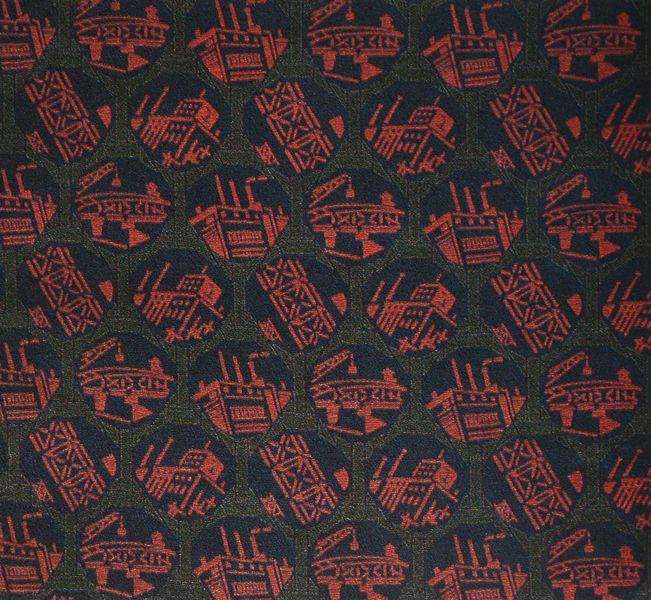
Titel: Stoffmusterentwurf "Industrie"
Künstler: Sergej Burylin
Standort: Iwanowo
Institution: Staatliches Regionalmuseum
Schlagwörter: grün, schwarz, gebäude, rot, muster, teppich, brücke, rauch, stoff, arbeit, kamin, rund, schornstein, turm, schiff, schornsteine, grafik, graphik, siebdruck, fabrik, schlot, industrie, türme, kran, technik, kreise, reihe, reihung, serie, industrialisierung, fachwerk, textil, regelmässig, industriell, hochhaus, hochhäuser, kräne, stoffmuster, industire, fabrif, instrustrie, seriegrafie